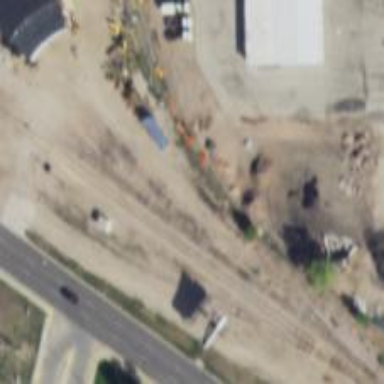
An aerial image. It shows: Railway yard.